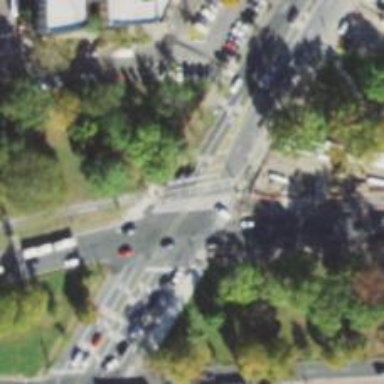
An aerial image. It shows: Zebra crossing on asphalt cycleway.